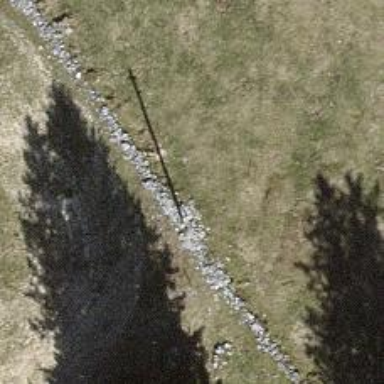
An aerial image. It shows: Power pole.